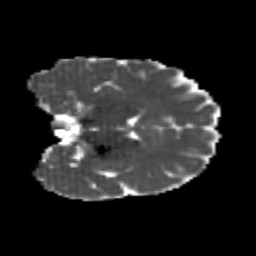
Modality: MD
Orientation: coronal
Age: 20
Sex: female
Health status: healthy
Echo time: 0.074 s